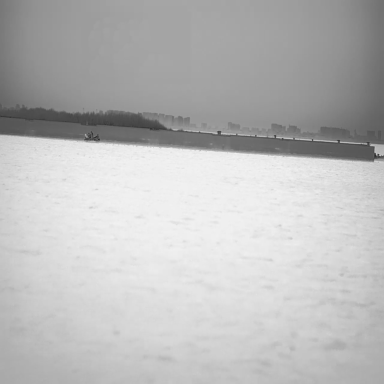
There is a bulk_carrier in the infrared image.